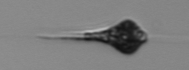
Label: Euglena